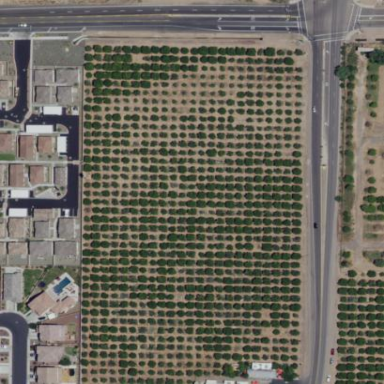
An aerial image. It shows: Orange orchard with rows of vibrant orange trees.